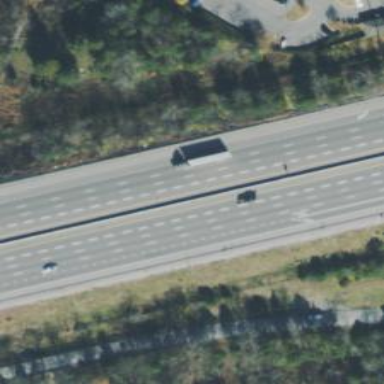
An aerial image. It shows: View of motorway.